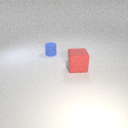
small blue rubber cylinder behind large red rubber cube